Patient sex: M
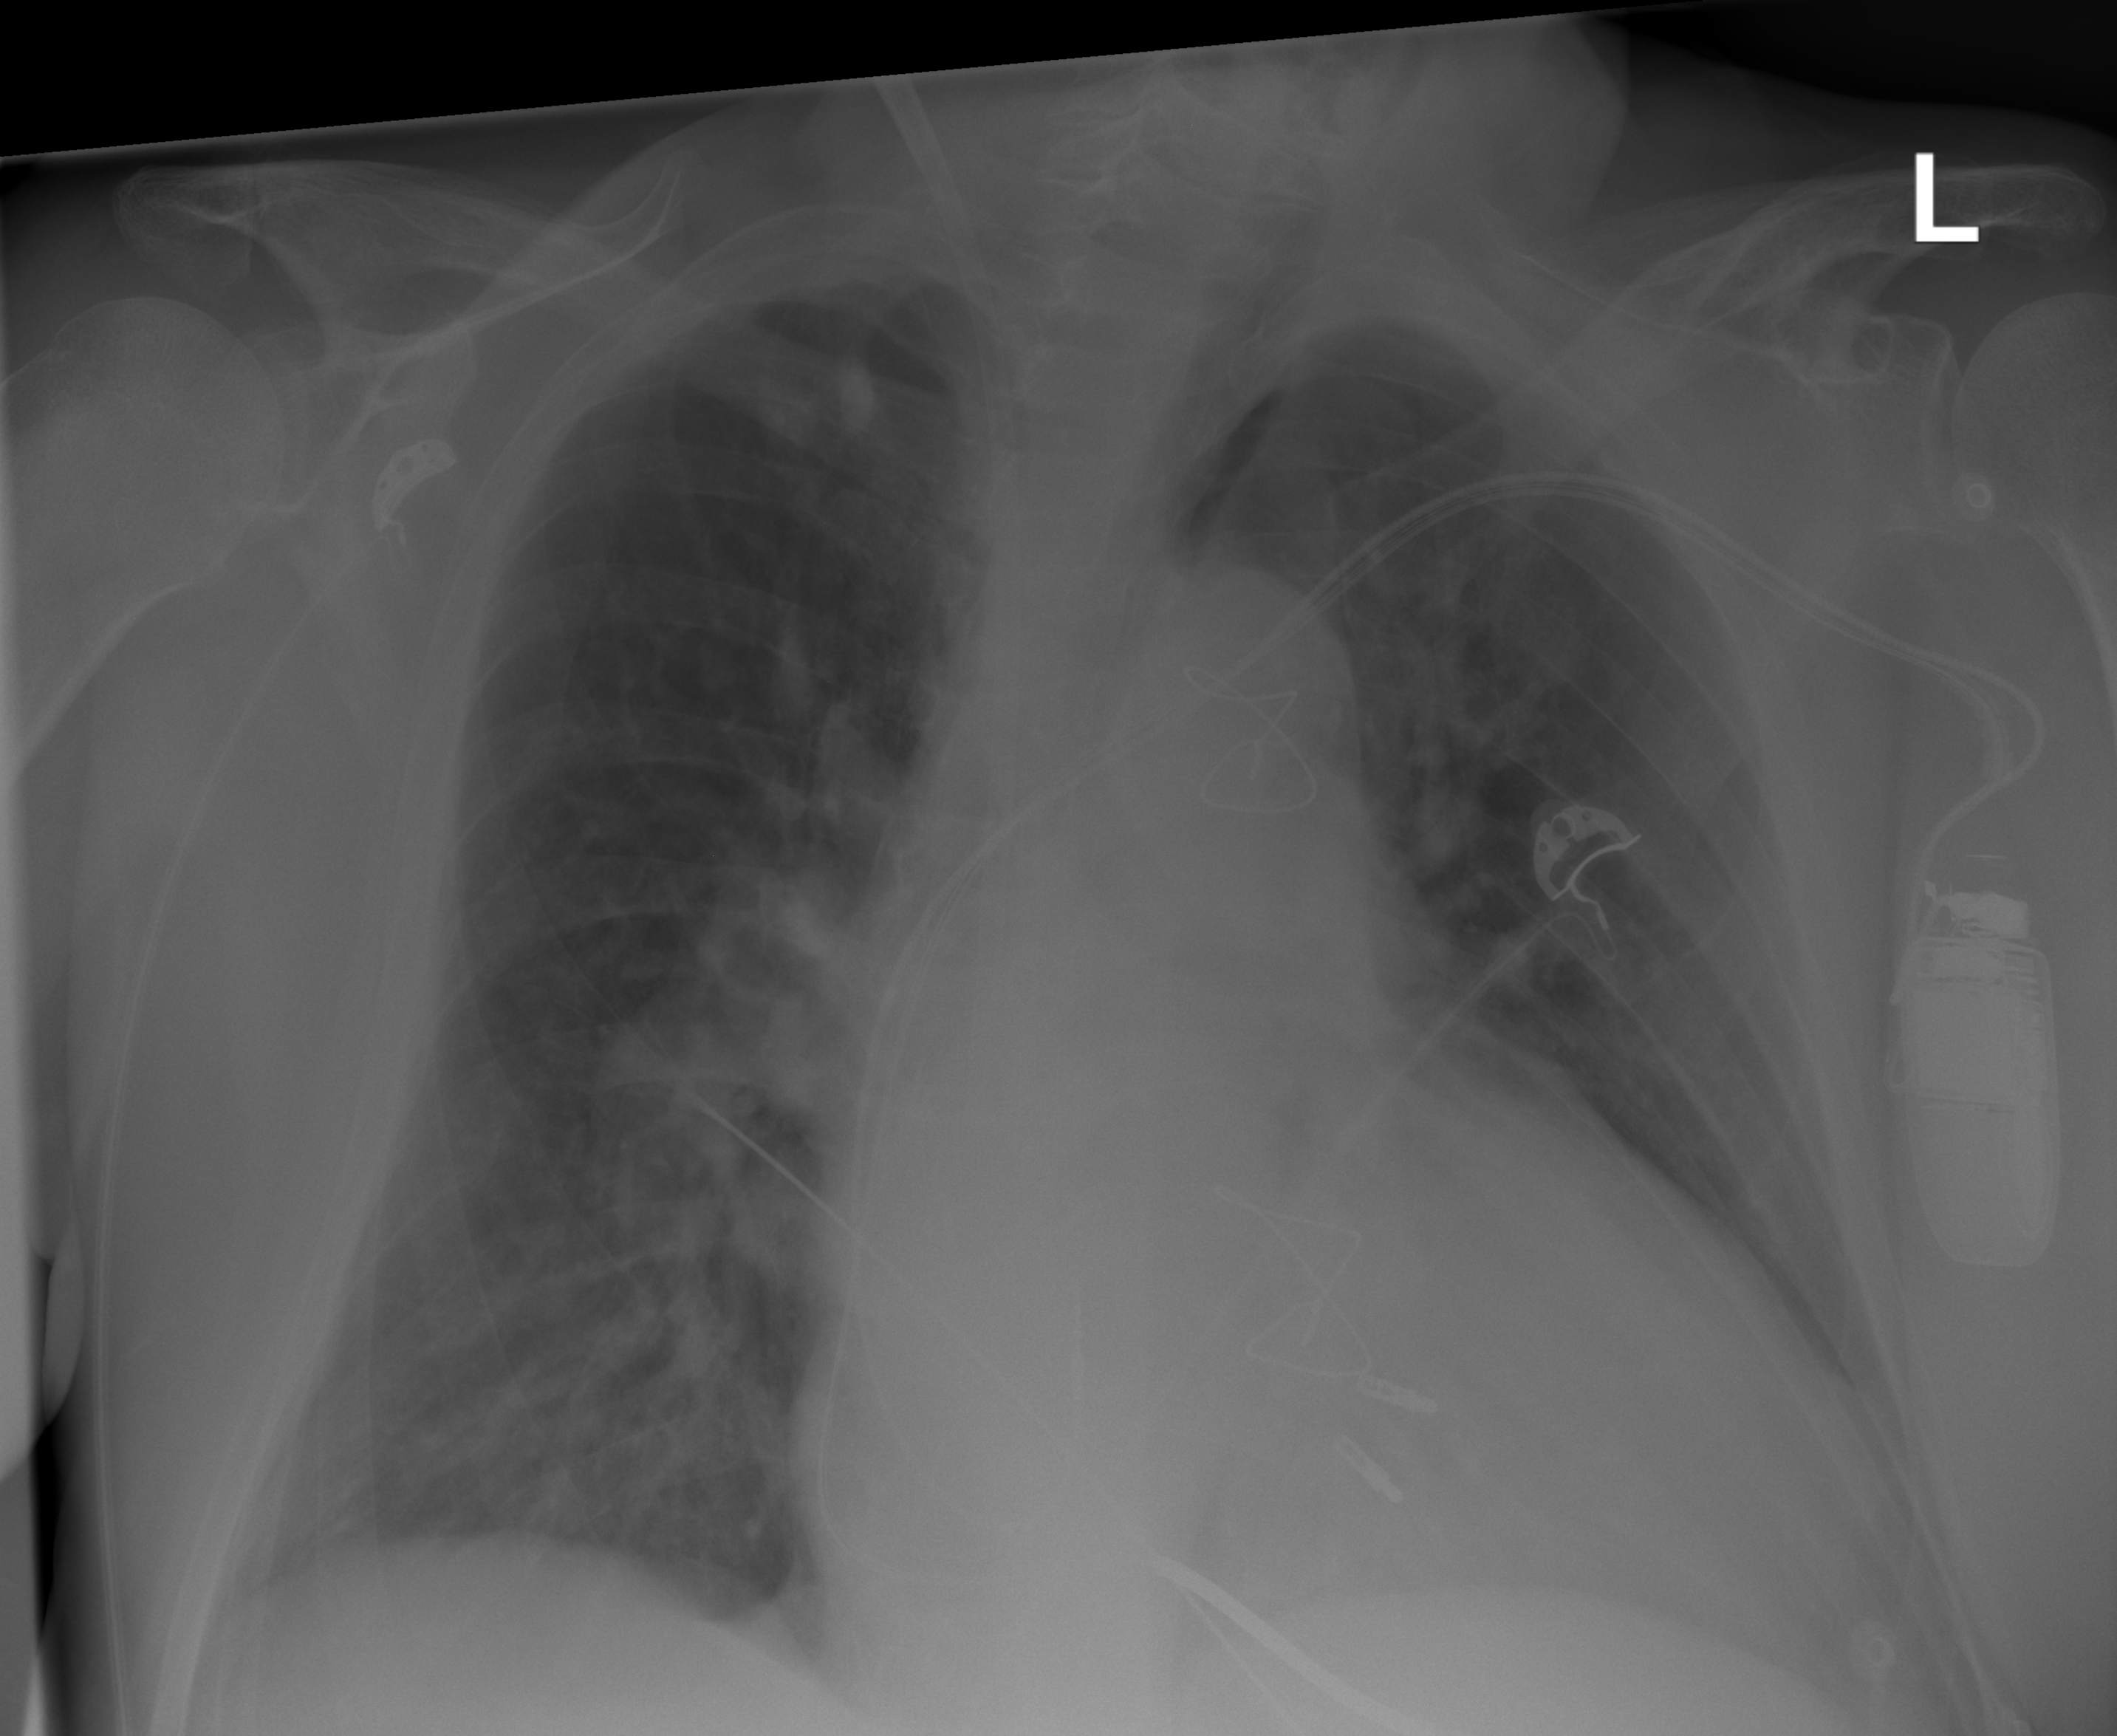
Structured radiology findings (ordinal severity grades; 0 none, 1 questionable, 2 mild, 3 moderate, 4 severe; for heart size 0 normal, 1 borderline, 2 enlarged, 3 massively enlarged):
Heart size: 2
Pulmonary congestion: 2
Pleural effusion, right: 0
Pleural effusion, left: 2
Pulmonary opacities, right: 0
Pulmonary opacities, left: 0
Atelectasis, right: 2
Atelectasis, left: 2